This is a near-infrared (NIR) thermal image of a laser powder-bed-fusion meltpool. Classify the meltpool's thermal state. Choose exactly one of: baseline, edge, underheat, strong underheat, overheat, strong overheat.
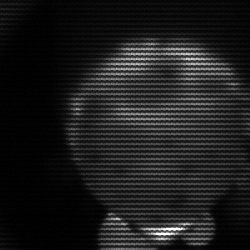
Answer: edge